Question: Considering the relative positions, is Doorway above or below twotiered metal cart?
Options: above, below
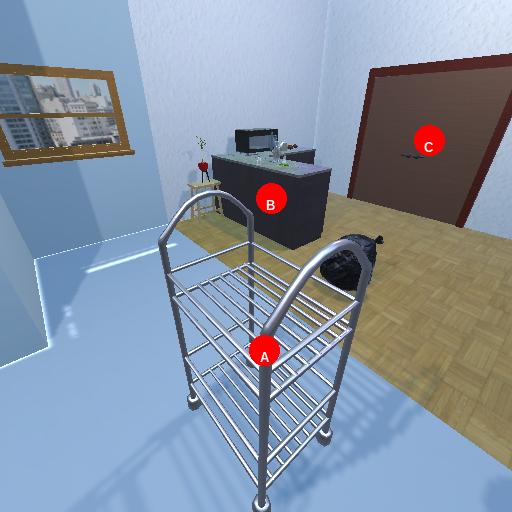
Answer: above